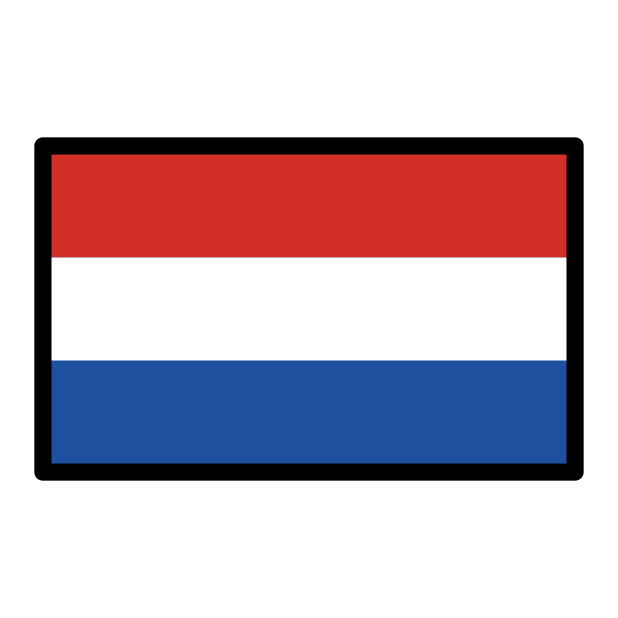
flag: Netherlands